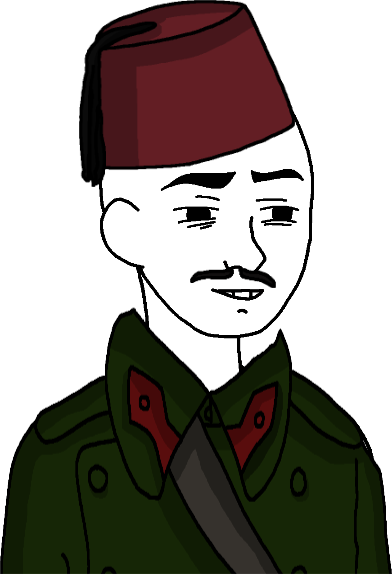
Label: 5_Twinkjak